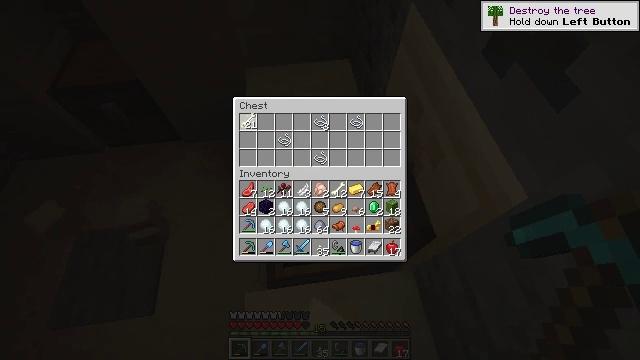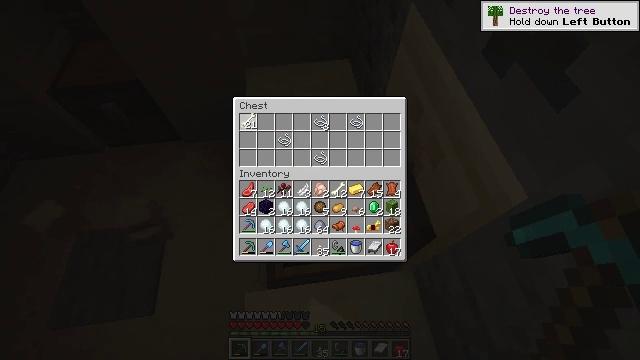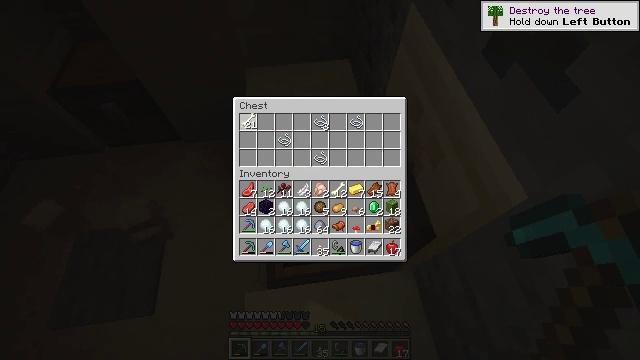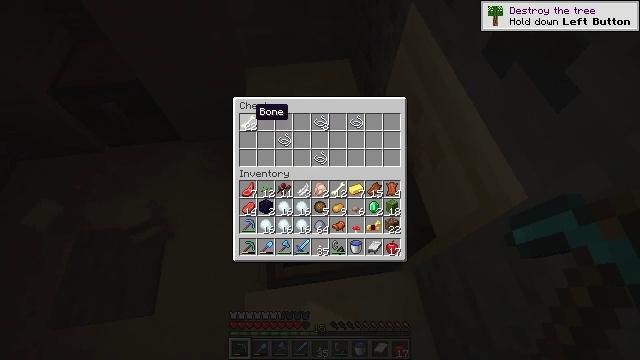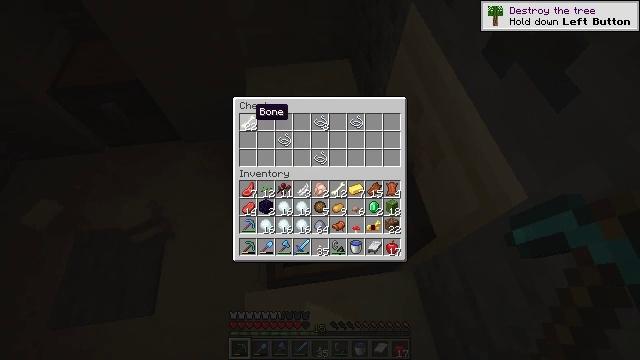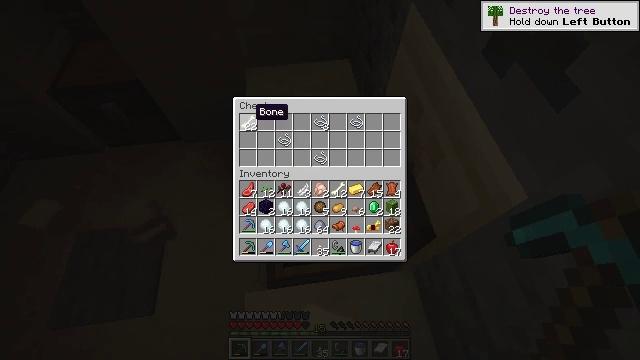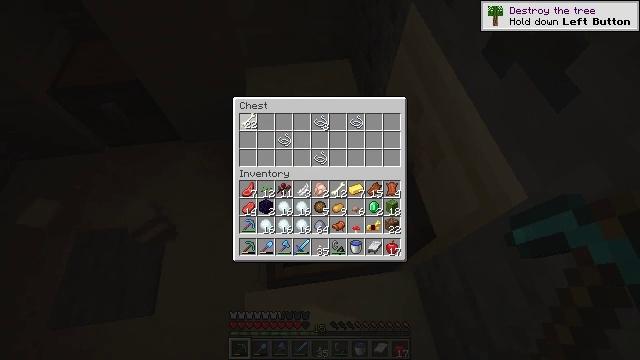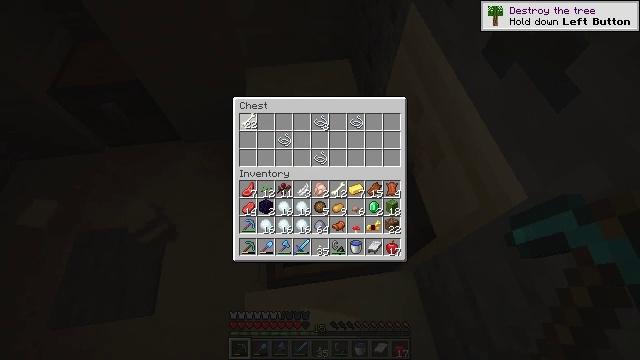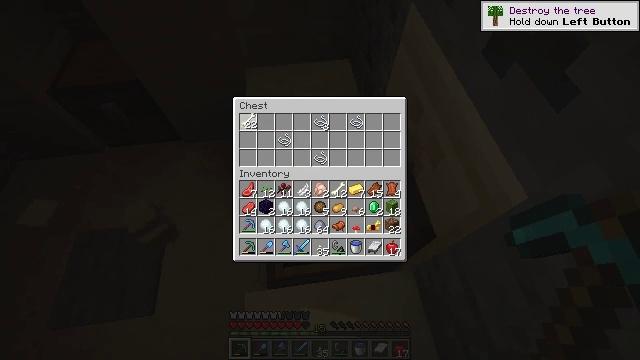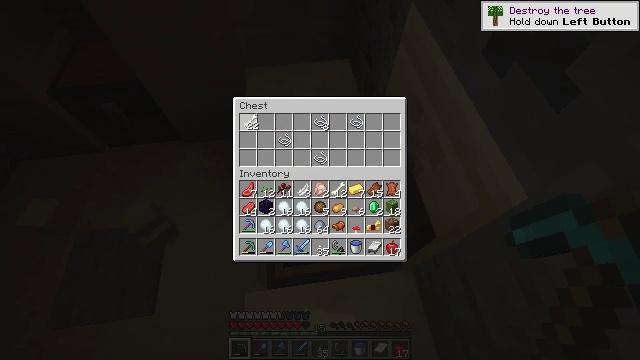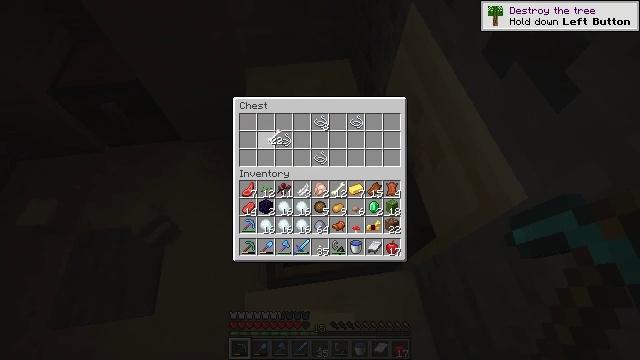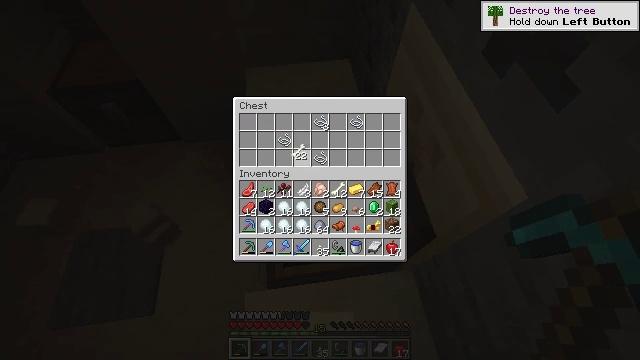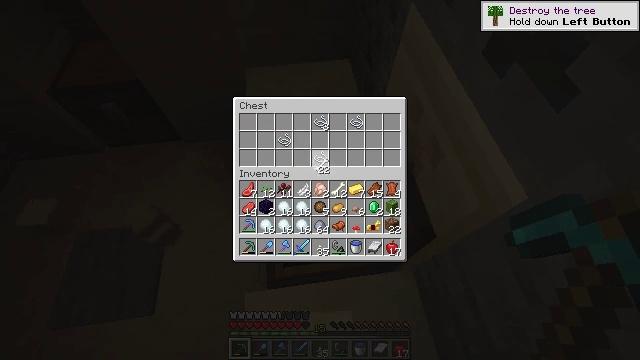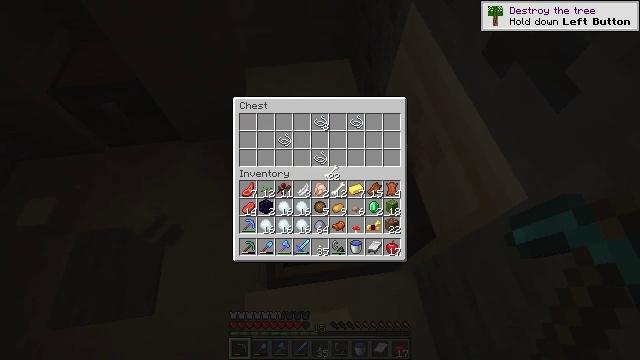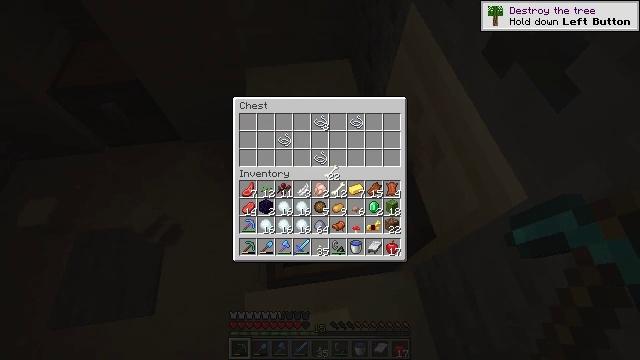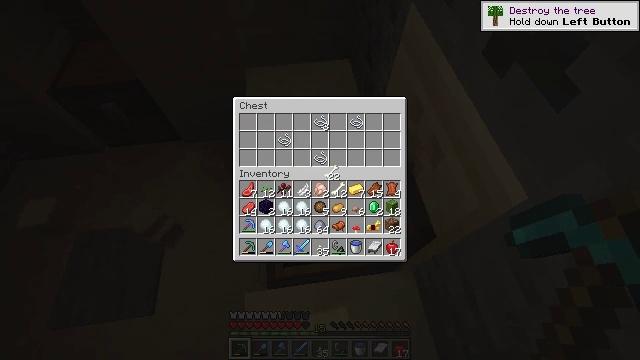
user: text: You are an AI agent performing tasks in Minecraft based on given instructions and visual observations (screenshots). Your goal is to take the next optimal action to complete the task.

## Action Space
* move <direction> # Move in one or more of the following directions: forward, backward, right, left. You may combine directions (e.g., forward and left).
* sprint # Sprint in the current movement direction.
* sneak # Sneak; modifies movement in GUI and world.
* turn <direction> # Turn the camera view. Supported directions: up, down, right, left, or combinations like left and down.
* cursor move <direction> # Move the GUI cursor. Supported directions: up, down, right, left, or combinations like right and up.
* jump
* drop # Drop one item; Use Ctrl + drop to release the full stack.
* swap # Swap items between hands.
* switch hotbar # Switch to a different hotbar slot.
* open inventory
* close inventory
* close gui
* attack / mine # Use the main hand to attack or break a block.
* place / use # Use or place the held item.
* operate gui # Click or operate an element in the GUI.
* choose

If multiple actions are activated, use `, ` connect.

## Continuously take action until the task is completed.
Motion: motion action
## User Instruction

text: Break the cut sandstone block.
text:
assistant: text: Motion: operate gui
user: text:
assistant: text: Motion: operate gui
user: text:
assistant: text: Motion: no_op
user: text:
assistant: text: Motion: no_op
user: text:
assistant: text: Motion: no_op
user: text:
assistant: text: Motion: operate gui
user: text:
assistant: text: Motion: operate gui
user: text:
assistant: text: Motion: operate gui
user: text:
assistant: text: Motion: no_op
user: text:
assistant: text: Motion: cursor move right and down
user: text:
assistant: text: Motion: cursor move right and down
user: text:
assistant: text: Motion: cursor move right and down
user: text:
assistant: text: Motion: cursor move right
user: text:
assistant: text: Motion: no_op
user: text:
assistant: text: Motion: no_op
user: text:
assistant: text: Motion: no_op
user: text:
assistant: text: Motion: no_op
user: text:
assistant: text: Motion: no_op
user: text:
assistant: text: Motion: no_op
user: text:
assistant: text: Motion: no_op
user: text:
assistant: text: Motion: no_op
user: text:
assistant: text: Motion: no_op
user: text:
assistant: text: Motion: no_op
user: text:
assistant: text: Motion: no_op
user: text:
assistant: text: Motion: no_op
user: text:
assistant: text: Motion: no_op
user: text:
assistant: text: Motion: no_op
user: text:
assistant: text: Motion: operate gui
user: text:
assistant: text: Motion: operate gui
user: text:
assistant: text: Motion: operate gui